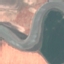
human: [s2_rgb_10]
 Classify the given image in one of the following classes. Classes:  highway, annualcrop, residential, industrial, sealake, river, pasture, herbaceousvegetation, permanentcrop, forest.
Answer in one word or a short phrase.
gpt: River